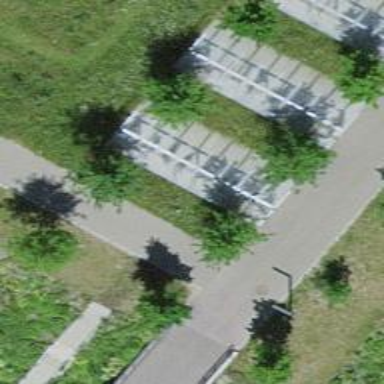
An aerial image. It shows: Bicycle parking facility with glass roof.